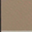
Piece: xx